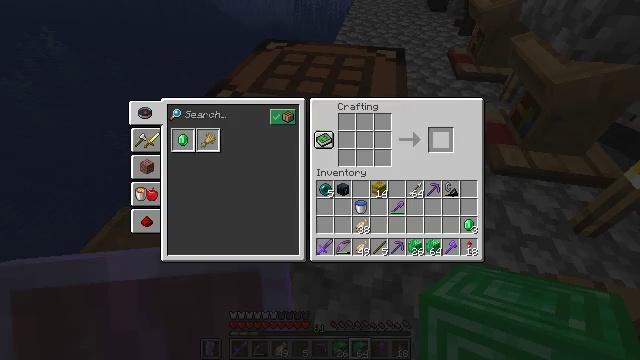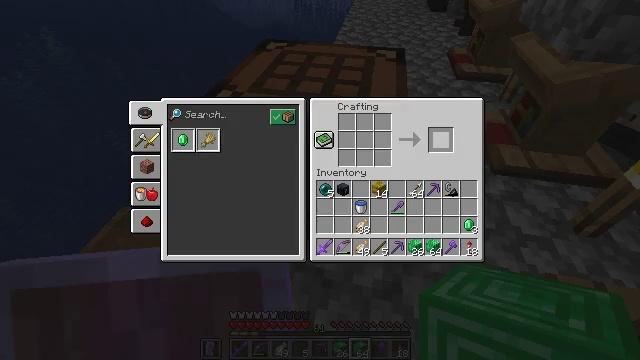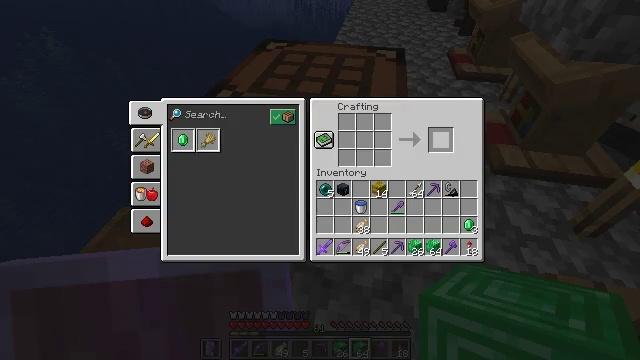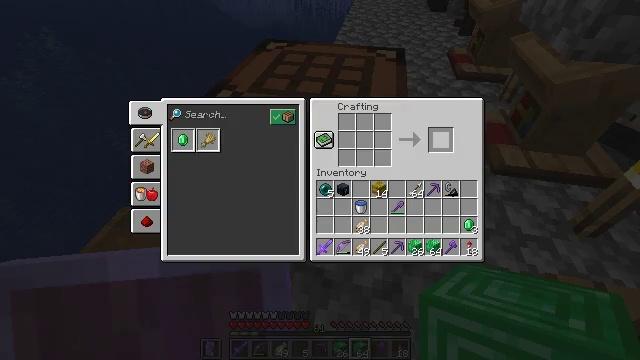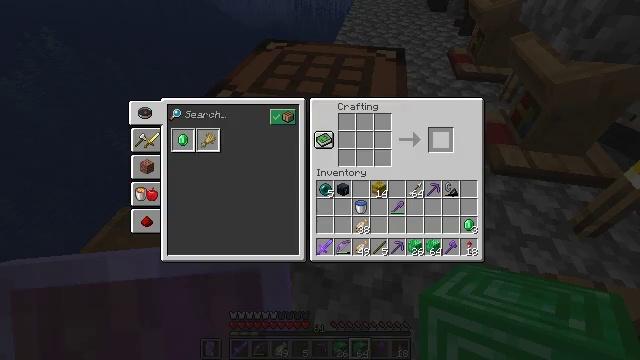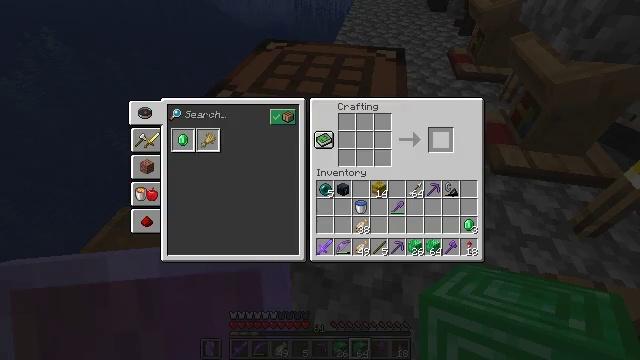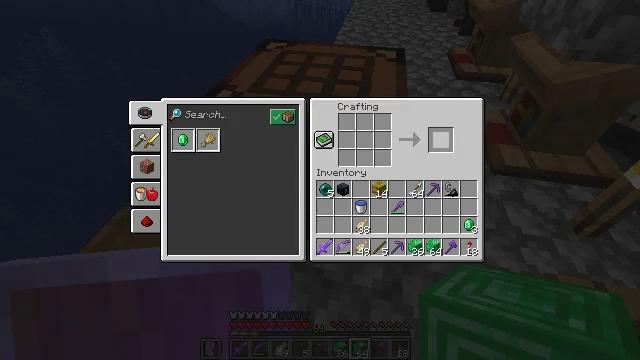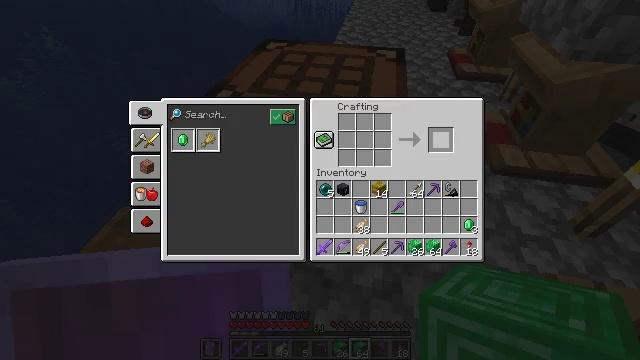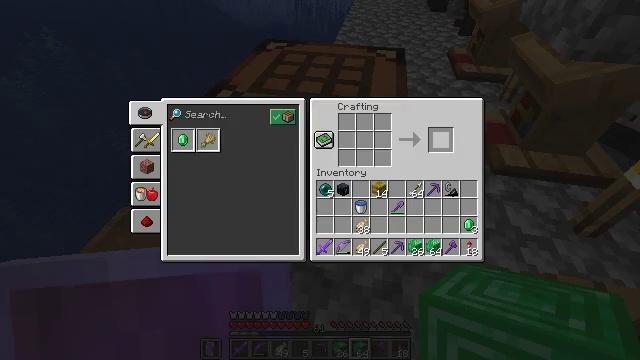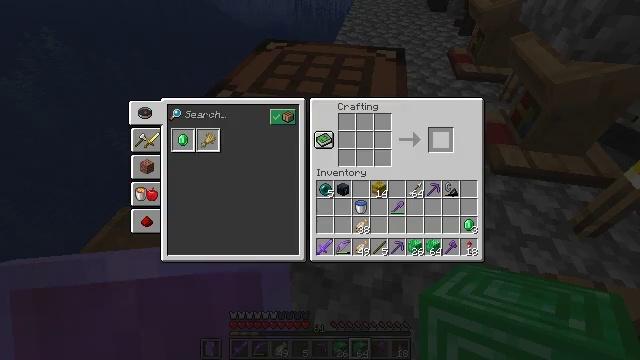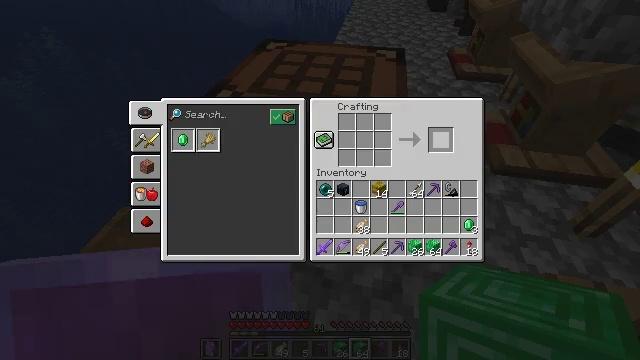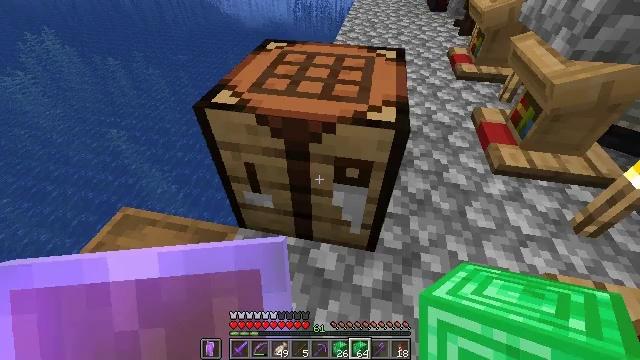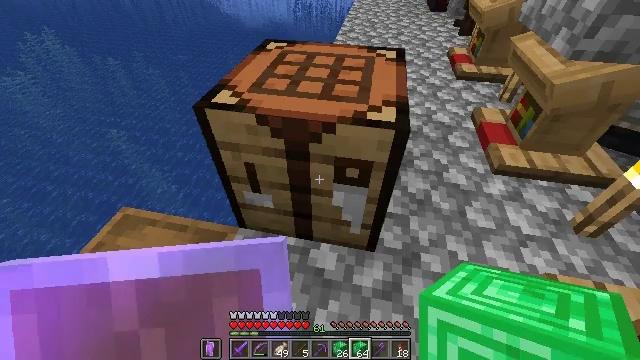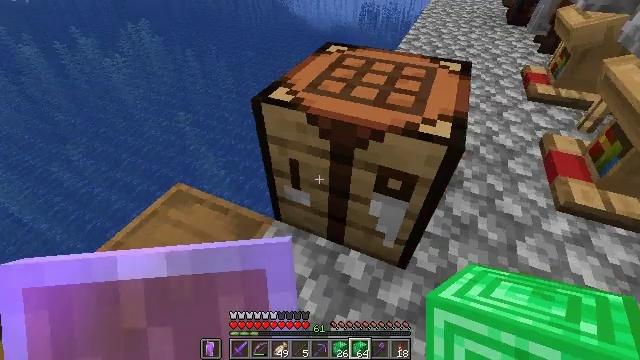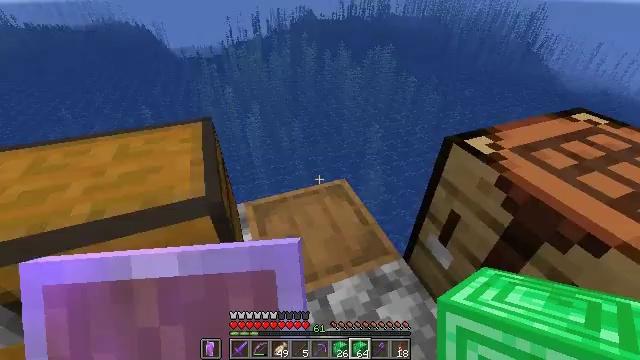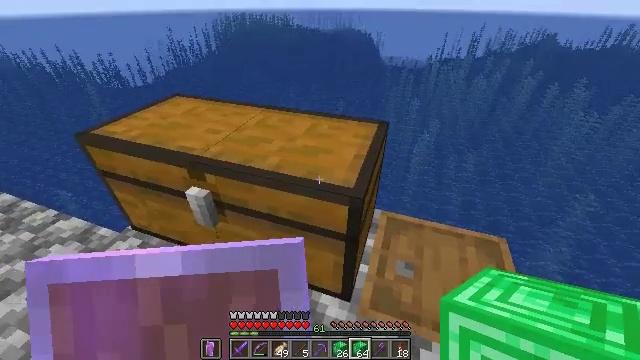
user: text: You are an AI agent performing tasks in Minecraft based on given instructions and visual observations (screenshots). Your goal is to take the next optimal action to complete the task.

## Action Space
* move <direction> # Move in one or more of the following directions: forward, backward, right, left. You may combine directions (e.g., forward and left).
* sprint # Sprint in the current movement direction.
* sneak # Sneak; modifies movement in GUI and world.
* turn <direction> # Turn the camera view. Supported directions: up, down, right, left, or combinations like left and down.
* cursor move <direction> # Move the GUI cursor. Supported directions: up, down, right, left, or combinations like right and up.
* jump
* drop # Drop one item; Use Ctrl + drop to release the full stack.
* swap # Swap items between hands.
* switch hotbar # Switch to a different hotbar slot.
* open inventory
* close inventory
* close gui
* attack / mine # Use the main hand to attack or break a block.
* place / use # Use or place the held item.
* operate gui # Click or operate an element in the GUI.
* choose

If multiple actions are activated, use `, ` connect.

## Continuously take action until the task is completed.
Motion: motion action
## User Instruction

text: Put back the crafting table.
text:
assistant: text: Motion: sneak, attack / mine
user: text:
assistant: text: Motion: sneak, attack / mine
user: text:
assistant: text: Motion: sneak, attack / mine
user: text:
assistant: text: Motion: sneak, attack / mine
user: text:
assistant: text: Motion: sneak
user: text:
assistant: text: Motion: sneak
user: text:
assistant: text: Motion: no_op
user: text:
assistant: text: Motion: no_op
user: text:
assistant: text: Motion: no_op
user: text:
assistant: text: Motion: no_op
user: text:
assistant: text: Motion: no_op
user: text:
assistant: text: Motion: no_op
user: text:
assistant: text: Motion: turn left
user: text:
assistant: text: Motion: turn left and up
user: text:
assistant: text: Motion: turn left and up
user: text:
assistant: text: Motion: turn left
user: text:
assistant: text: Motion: no_op
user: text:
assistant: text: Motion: turn right and down
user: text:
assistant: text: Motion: turn right and down
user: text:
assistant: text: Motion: no_op
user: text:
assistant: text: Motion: turn right and down
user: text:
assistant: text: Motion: turn right and down
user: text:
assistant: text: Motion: turn right and down
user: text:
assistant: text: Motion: turn right and down
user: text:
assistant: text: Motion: no_op
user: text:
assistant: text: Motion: turn right and down
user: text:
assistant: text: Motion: turn right, use / place
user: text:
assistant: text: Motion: use / place
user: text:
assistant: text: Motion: use / place
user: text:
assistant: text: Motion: use / place